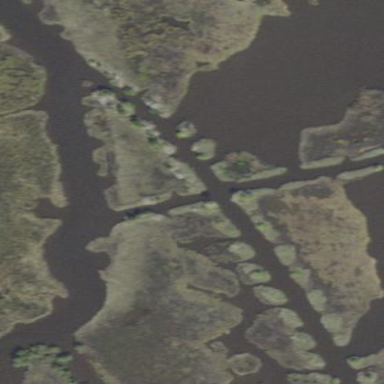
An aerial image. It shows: Wetland area.